Question: I am kinda confused about what shall be included into the diagram and what shouldn't. For example, should I include a UI kind of stuff before the system? I notice that the system does not prompt user to select any kind of function or module he/she wants to use but it is very weird if I put the prompting message inside the account management module which is used to log in/signup/grant and revoke access kind of stuff.

The flow of the diagram is like this, the user will log in to their account if they failed to be authenticated, the system will display an error message and prompt he/her to log in again with correct login details. After that, the system will determine he/she is a librarian or not, if he/she is a librarian the system will display the librarian interface allowing the user to delete the book record, if there is no book record inside the system it will display a message of "No book record was found." and return to the homepage. If he/she is a member, the system will display the member interface, there won't be an option of deleting the book record for them, it has other functions/modules such as transaction and search engine but I do not draw it out cause that is not the main focus of the scenario, the user may choose to log out since they cannot delete the book. When log out failed the system will prompt the user to log out again.
My main focus for this sequence diagram is to show the process of a librarian deleting a book record inside the , will the login part drawn away the main focus from the database? Do I draw the sequence diagram correctly? Does everything inside the use case need to be included in the sequence diagram or is it the other way around? Is the diagram too complex?
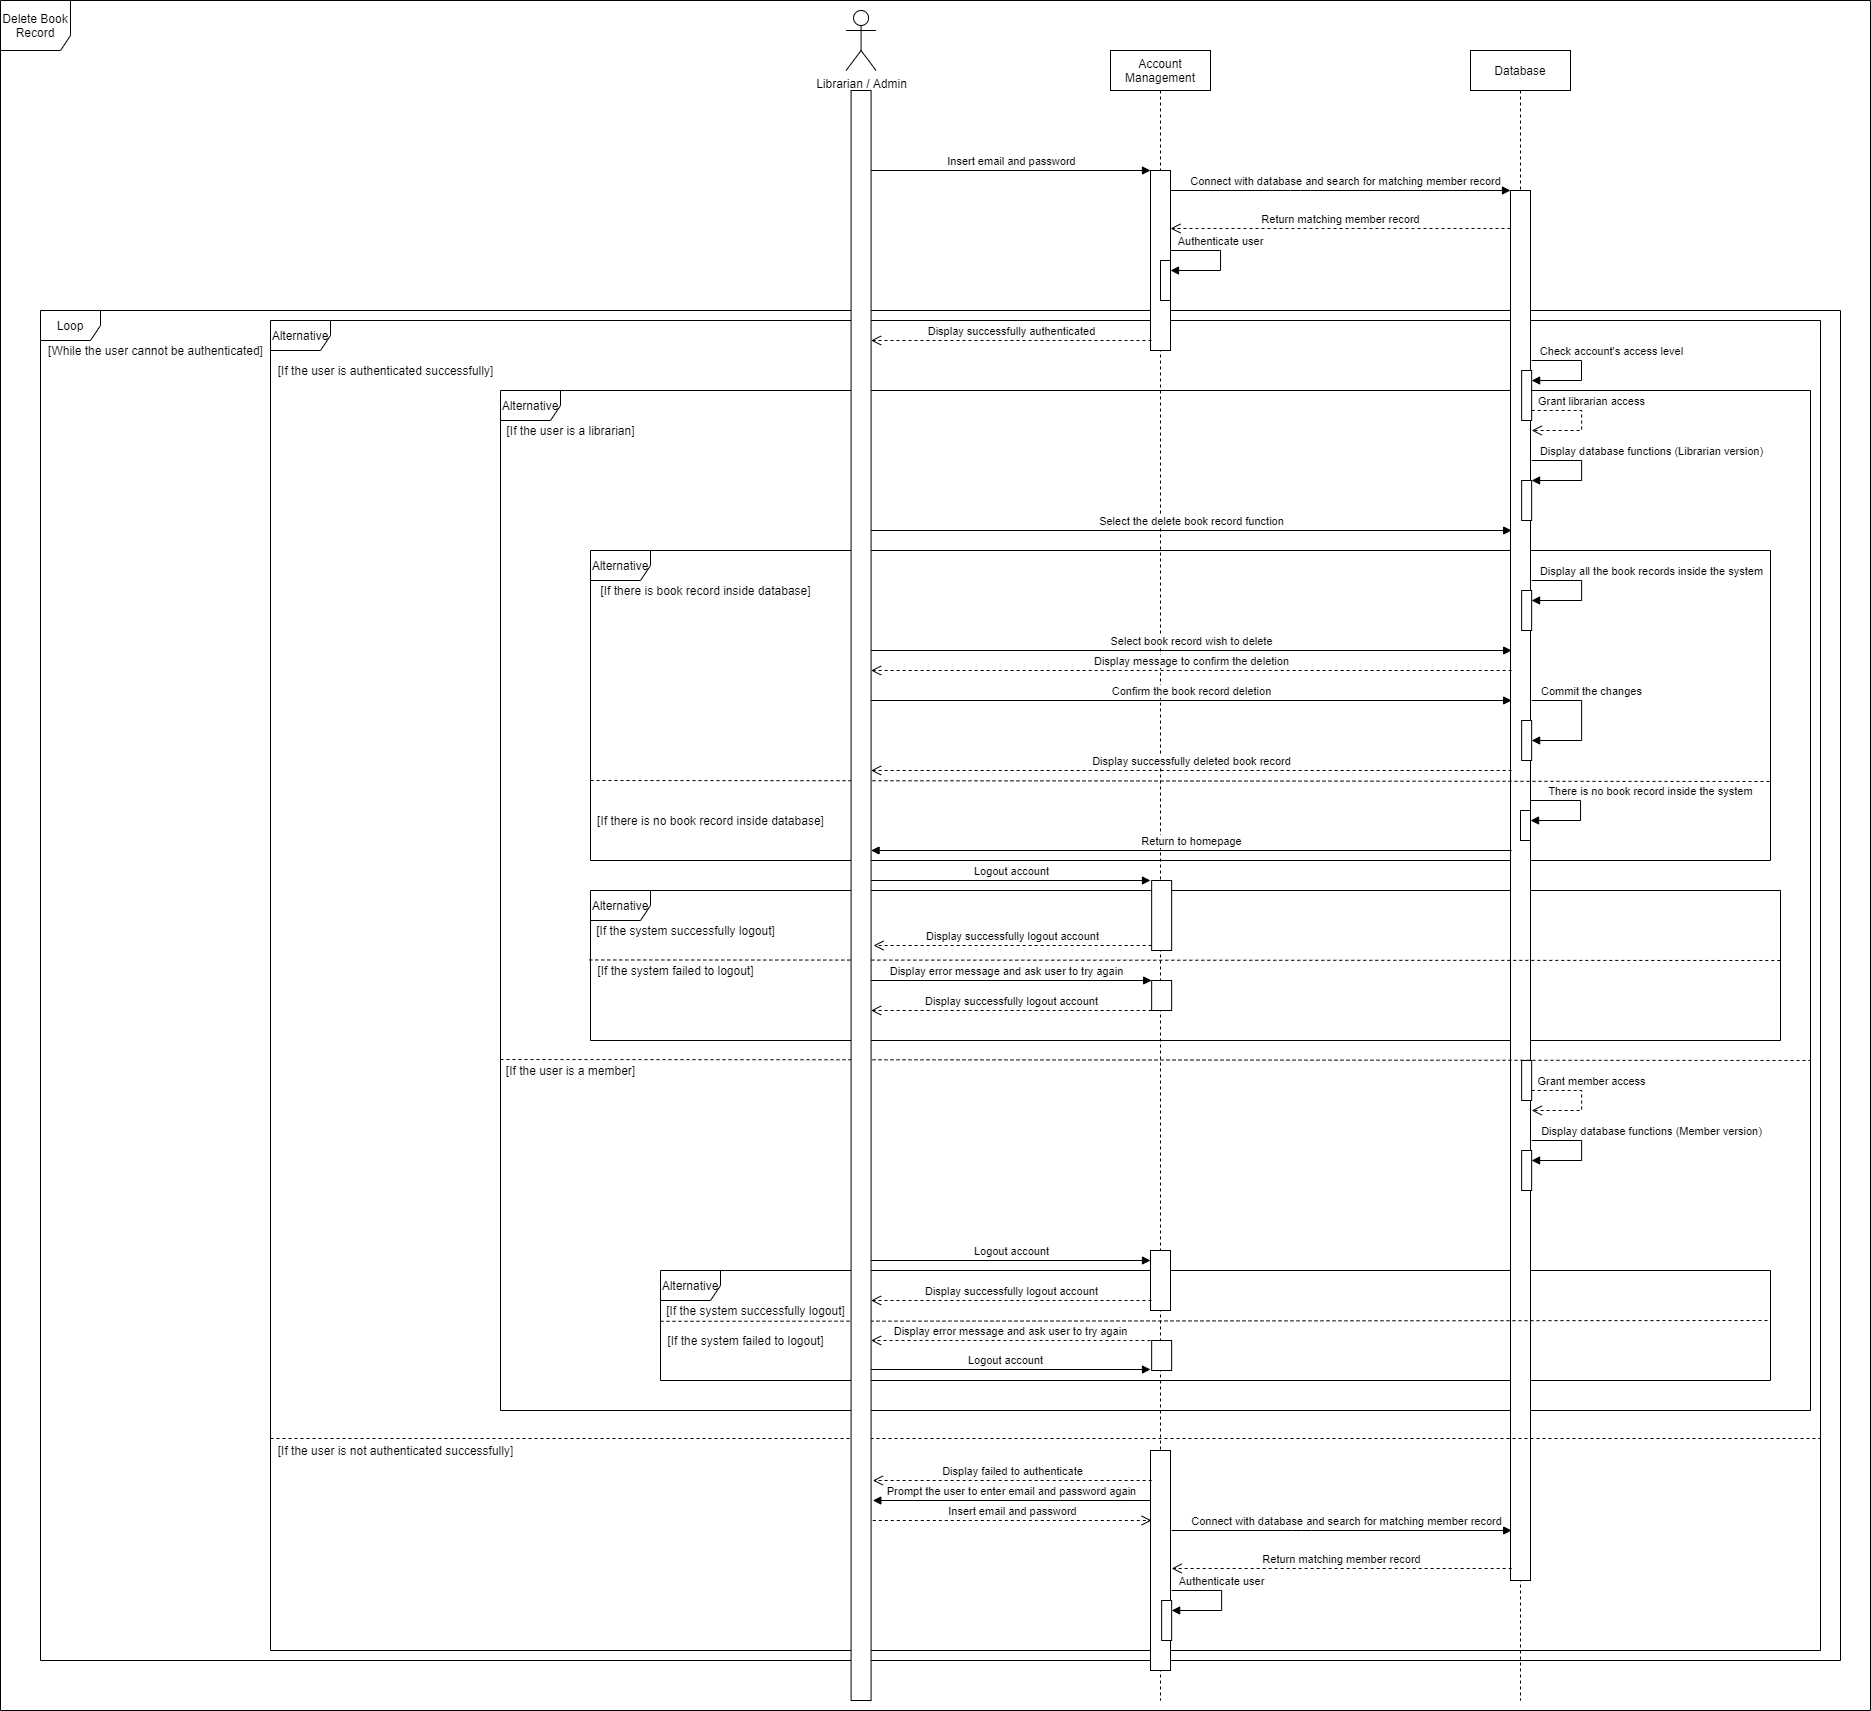
Answer: Simply spoken: if your diagram is confusing the reader it's of no help and not of worth. You must not include every bit in a SD (or any other UML diagram). A diagram is a certain view on some part of your model. And it has some context. Without the context it will be misleading, but with knowing it you explain certain details.
A simple way out of your dilemma is to split the diagram into multiple. One for the rough overview and detail diagams where needed. You can leave out obvious parts and simply add a note.